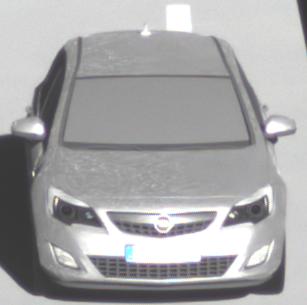
Make: Opel
Model: Astra 1.4 ecoFlex
Detailed model: Astra (J)
Model produced from: 2009/12
Model produced until: 2010/12
Doors: 5
Color: white
Road condition: dry road
Daytime: morning or afternoon
Contrast: high contrast